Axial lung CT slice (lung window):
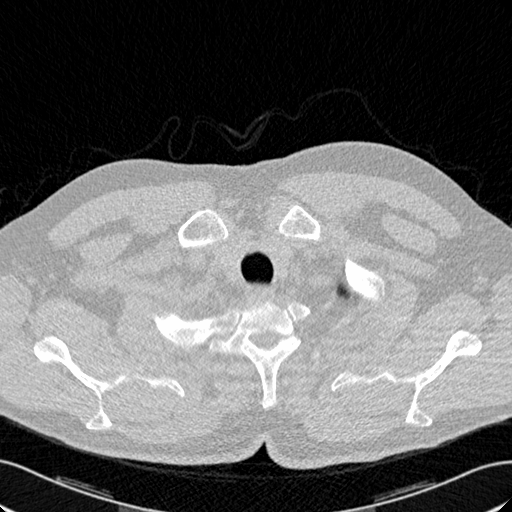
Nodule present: no